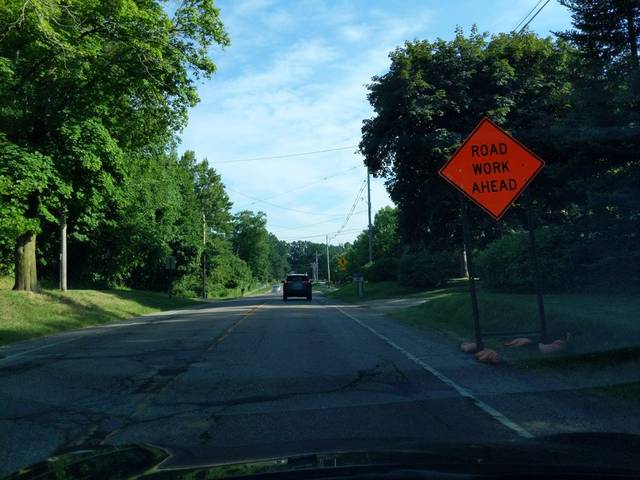
Region: United States
Coordinates: 42.743, -84.428